Interaction volume radius: 5 \u00c5
Interaction volume height: 15 \u00c5
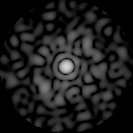
Disorder parameter: 0.7671